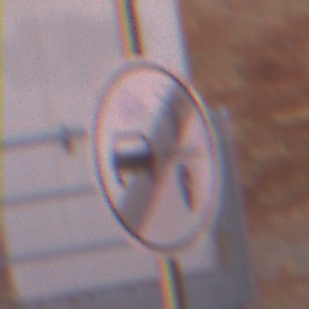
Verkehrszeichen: EndeVerbotUeberholenEinspurigeFahrzeuge
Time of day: MorningAfternoon
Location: Outdoor (Urban)
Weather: Clear
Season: NotSpecified
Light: Natural